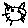
Label: cat